Question: I'm trying to require the file from the file userManager.js index.js as seen in the photos. But it gives me error:
'''
[ERROR] Script Error Could not find module: app / cloud / UserManager
'''
I tried to change:
'''
var user = require('userManager');
var user = require('/userManager');
var user = require('cloud/userManager');
var user = require('./cloud/userManager');
'''

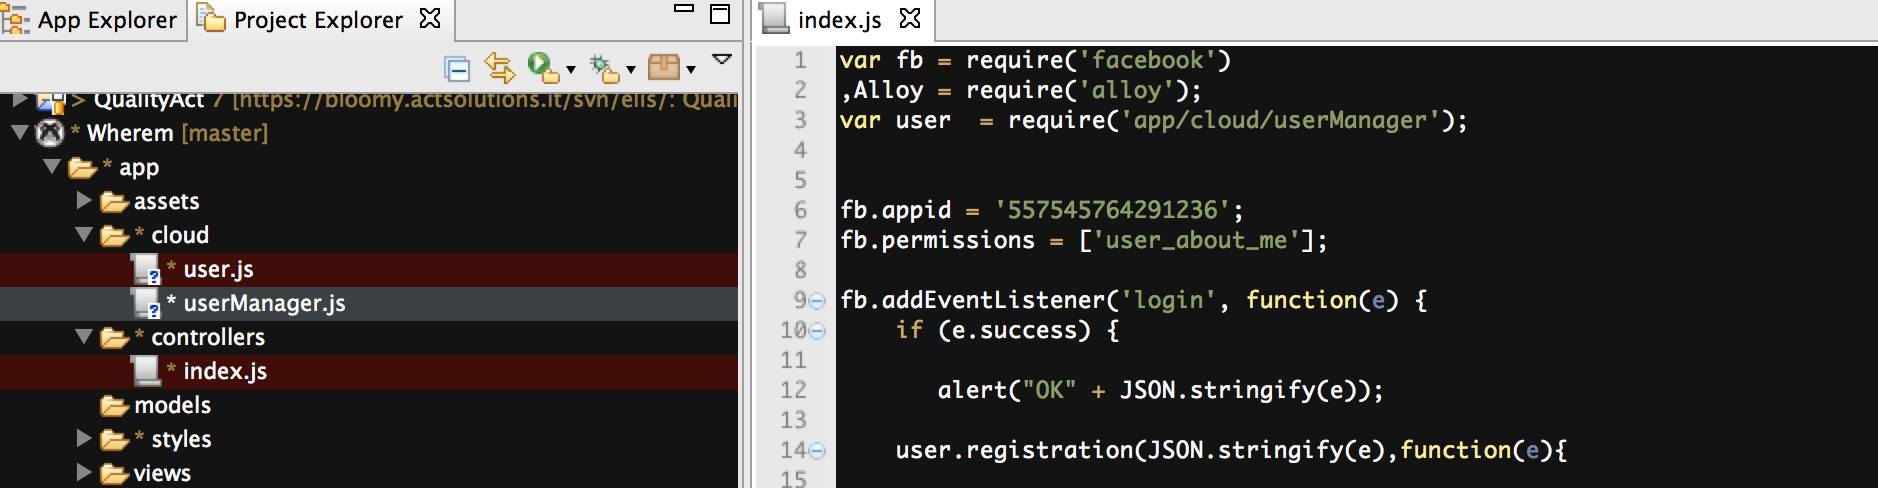
Answer: All resources in the app developed with Alloy must be under the folder:
'/assets'